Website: apple
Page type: customer-info-address
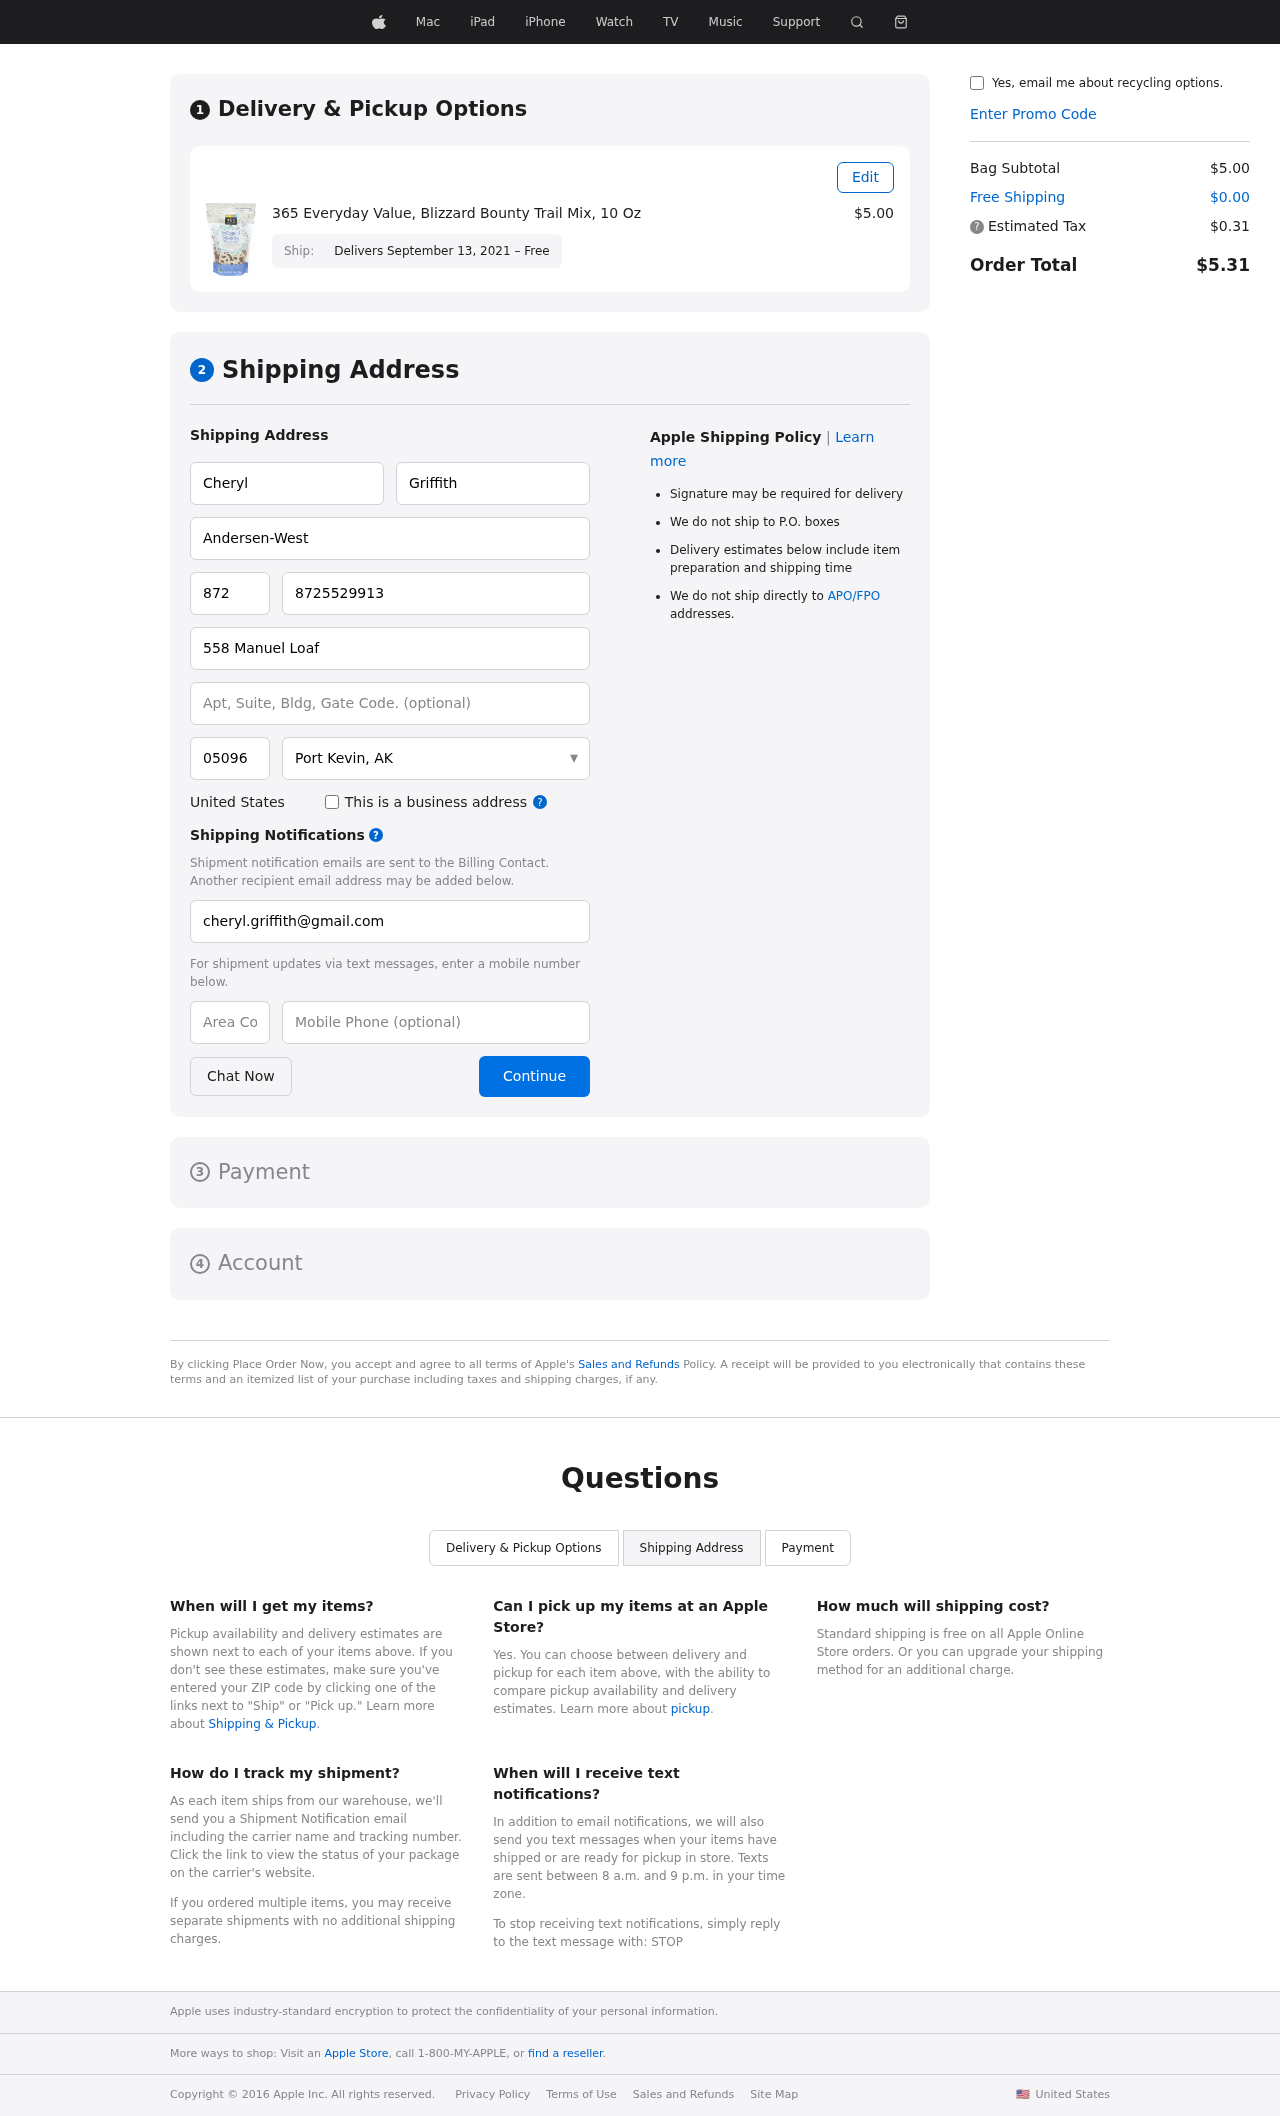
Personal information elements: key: PII_CITY_STATE
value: Port Kevin, AK
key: PII_COMPANY
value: Andersen-West
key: PII_COUNTRY
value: United States
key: PII_EMAIL
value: cheryl.griffith@gmail.com
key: PII_FIRSTNAME
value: Cheryl
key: PII_LASTNAME
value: Griffith
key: PII_PHONE
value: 8725529913
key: PII_PHONE_AREA
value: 872
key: PII_POSTCODE
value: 05096
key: PII_STREET
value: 558 Manuel Loaf
Product elements: key: PRODUCT1_NAME
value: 365 Everyday Value, Blizzard Bounty Trail Mix, 10 Oz
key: PRODUCT1_PRICE
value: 5
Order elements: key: ORDER_DELIVERY_DATE
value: Delivers September 13, 2021 – Free
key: ORDER_SUBTOTAL
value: $5.00
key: ORDER_SHIPPING_COST
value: $0.00
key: ORDER_TAX
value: $0.31
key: ORDER_TOTAL
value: $5.31